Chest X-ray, PA view. Patient: 67 years old, sex M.
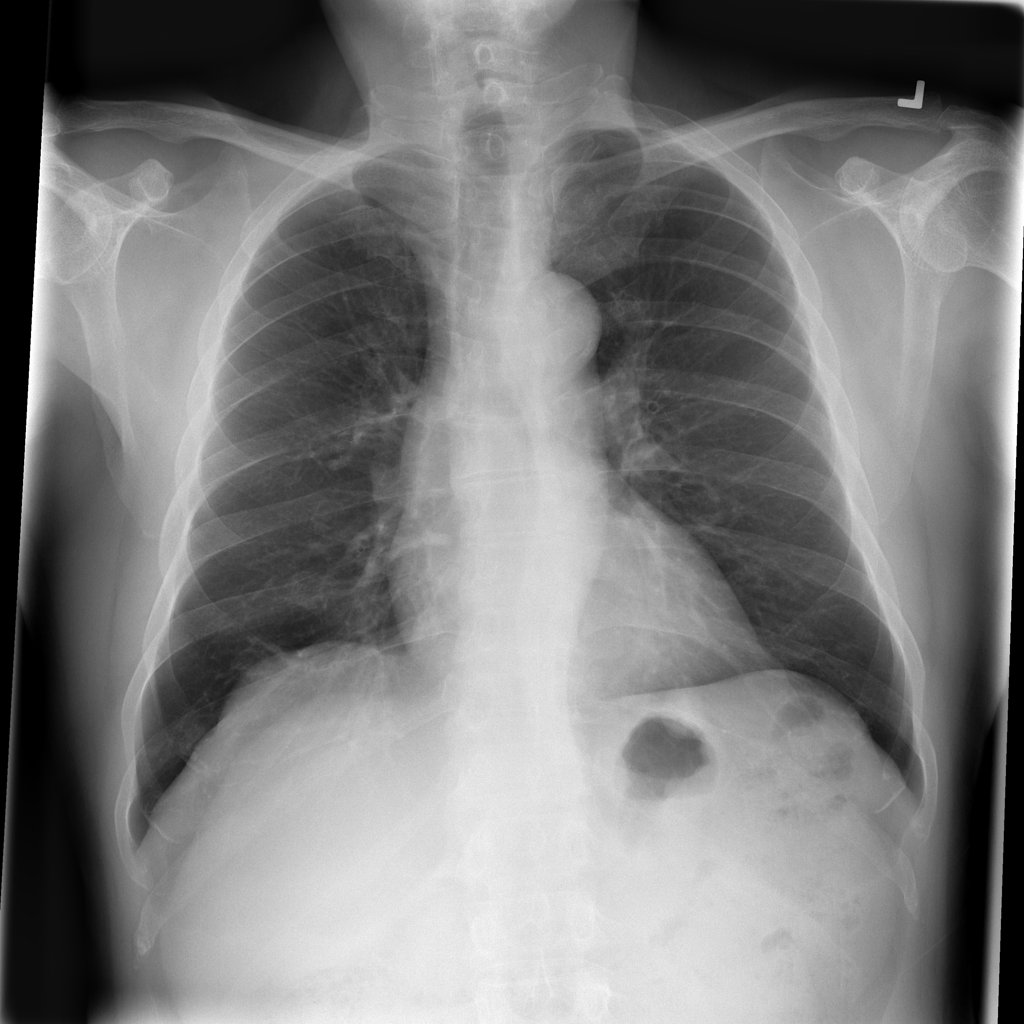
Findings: Nodule